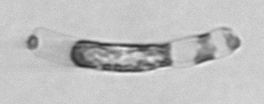
Label: Guinardia_striata